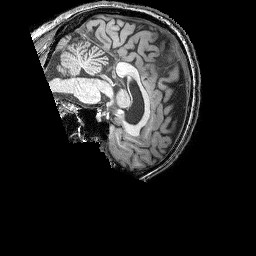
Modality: T1w
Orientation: sagittal
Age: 49
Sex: male
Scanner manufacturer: siemens
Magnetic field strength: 3 T
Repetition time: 2.25 s
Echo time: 0.00415 s